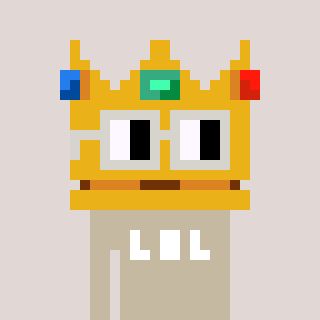
a pixel art character with square light gray glasses, a crown-shaped head and a bege-colored body on a warm background